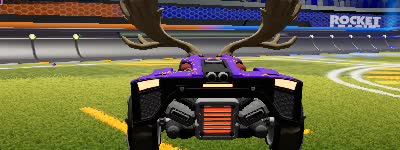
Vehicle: breakout